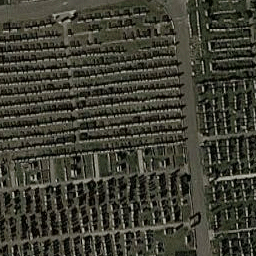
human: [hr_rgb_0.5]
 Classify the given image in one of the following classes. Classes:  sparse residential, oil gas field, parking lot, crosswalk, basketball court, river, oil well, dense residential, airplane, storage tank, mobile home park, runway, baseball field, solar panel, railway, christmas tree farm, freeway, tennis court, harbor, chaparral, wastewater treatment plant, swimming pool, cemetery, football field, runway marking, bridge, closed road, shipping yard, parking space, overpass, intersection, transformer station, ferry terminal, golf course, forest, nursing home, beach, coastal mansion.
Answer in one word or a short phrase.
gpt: cemetery